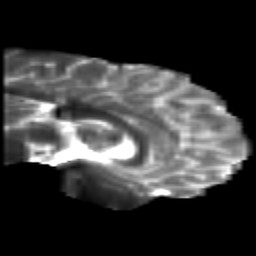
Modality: T2w
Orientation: sagittal
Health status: healthy
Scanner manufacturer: siemens
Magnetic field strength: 3 T
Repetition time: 10 s
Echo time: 0.092 s